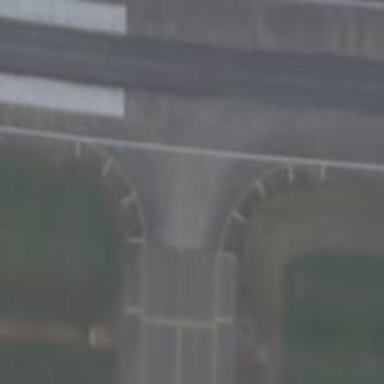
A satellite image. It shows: Image of taxiway at airport.